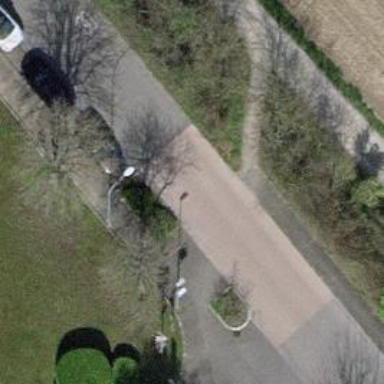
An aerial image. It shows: Path surfaced with fine gravel.